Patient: sex F, age 44
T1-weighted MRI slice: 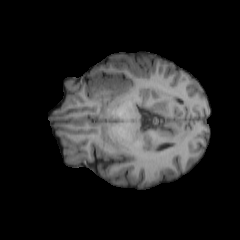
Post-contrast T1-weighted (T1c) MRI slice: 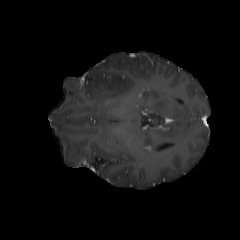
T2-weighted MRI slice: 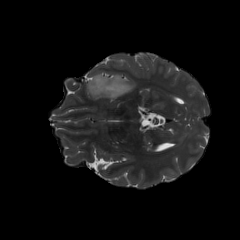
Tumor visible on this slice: yes
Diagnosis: Oligodendroglioma, IDH-mutant, 1p/19q-codeleted
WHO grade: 2